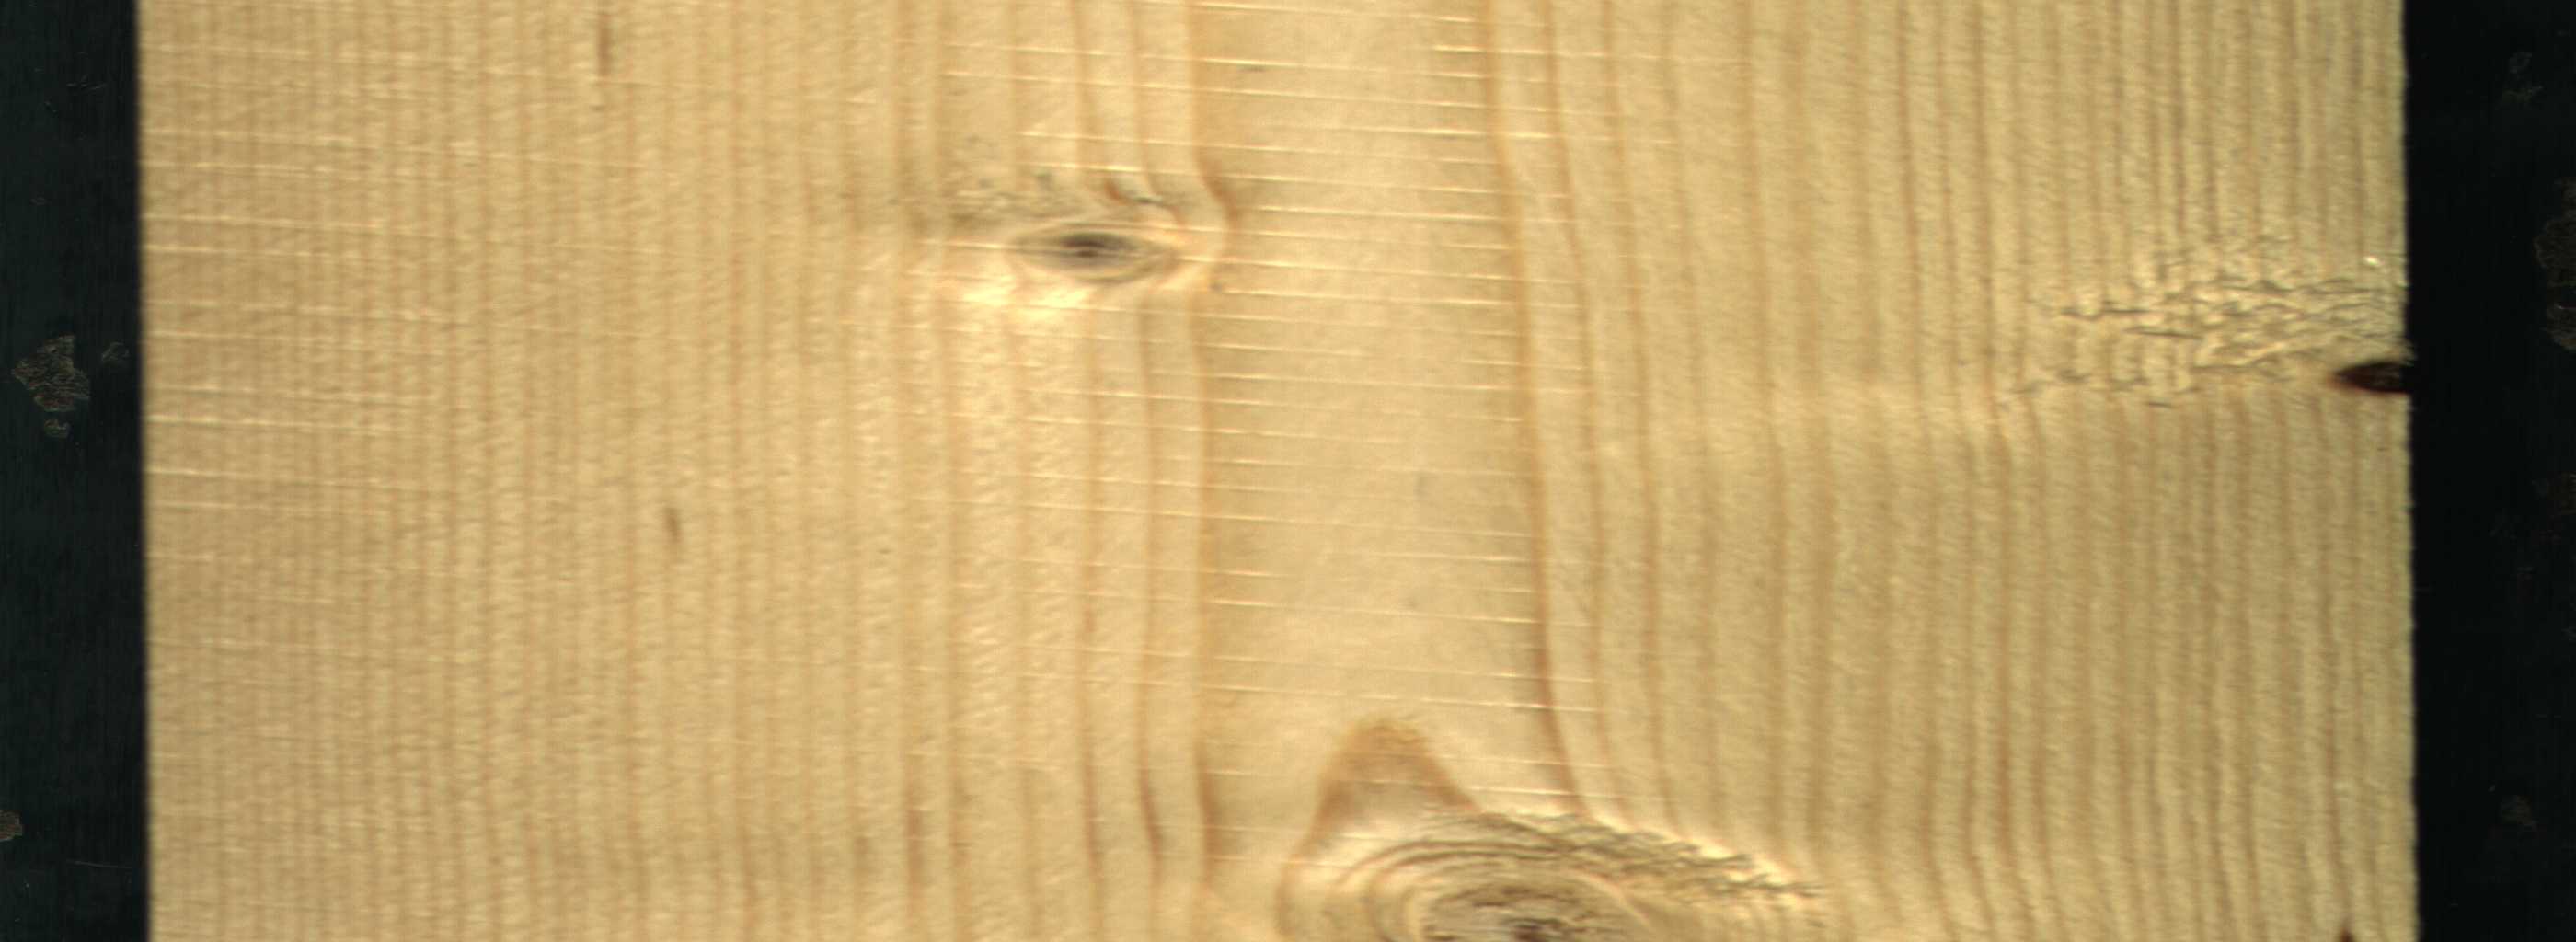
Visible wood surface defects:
Knot_missing
Live_Knot
Live_Knot